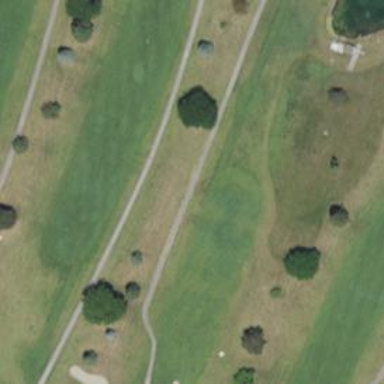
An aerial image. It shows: Path for both road and golf.